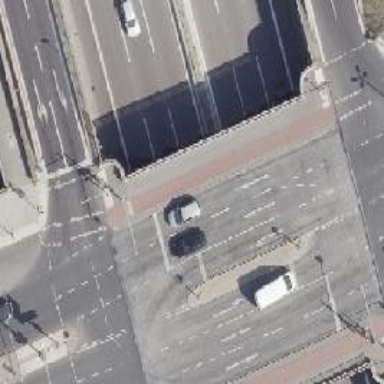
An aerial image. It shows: Bridge over asphalt cycleway with kerb separation on the left.